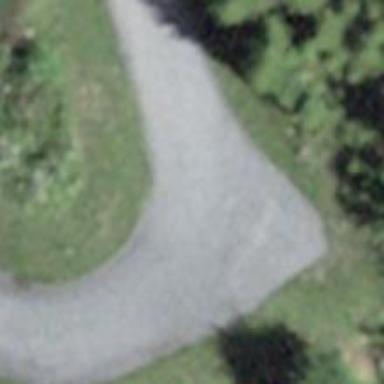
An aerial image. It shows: Unclassified asphalt road with grade1 track type used for backcountry grooming. The road is mainly for hiking.